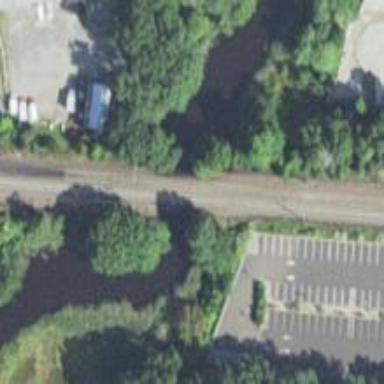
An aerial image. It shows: Railway bridge with electrified contact lines.